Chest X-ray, PA view. Patient: 52 years old, sex M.
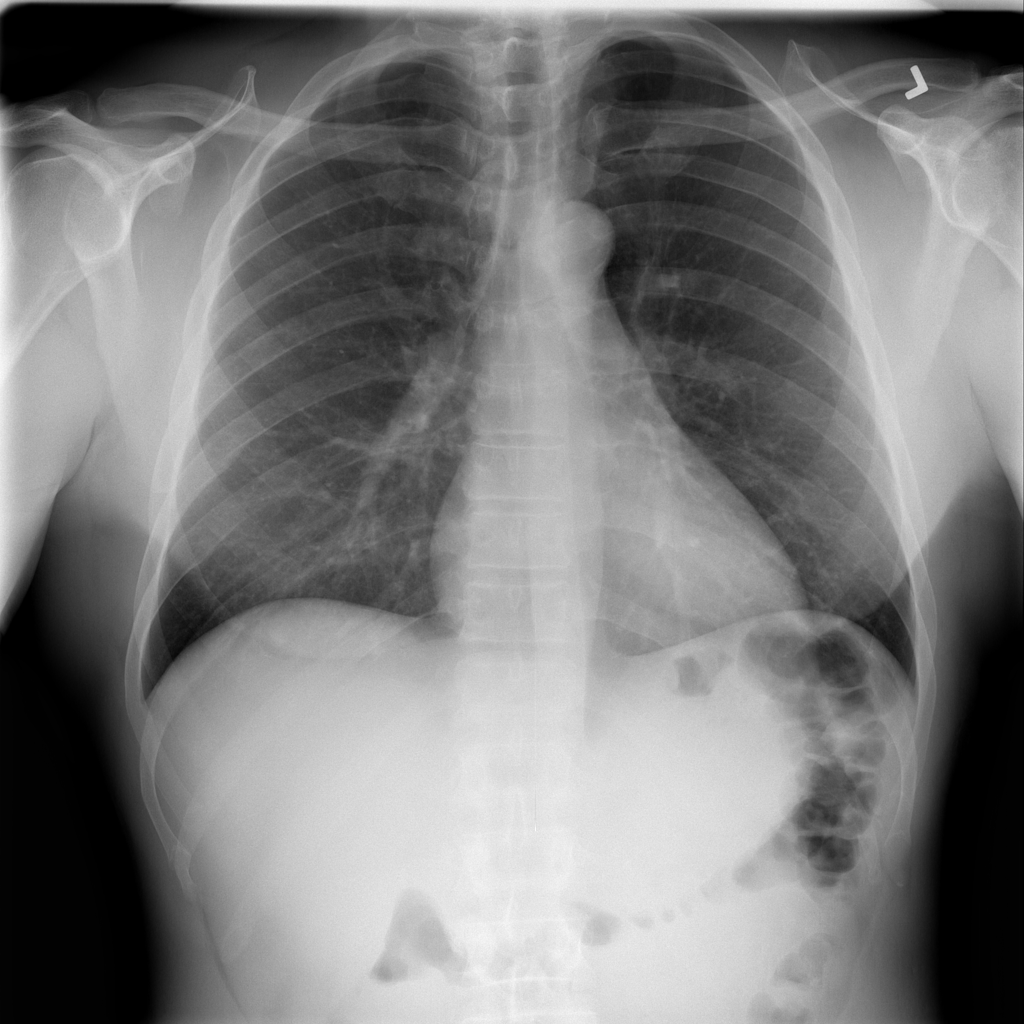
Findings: Infiltration